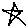
Label: star